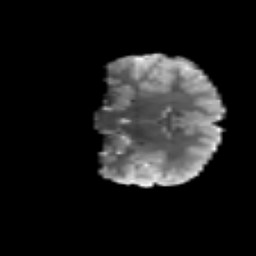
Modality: T2w
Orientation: coronal
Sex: female
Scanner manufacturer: siemens
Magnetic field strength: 3 T
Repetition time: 5 s
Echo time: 0.071 s